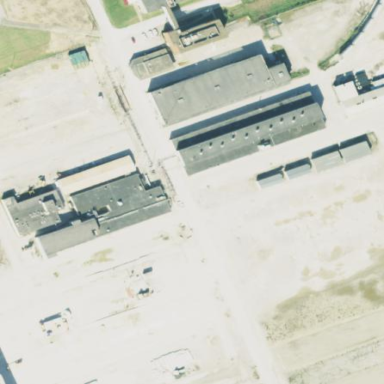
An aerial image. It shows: Industrial building.